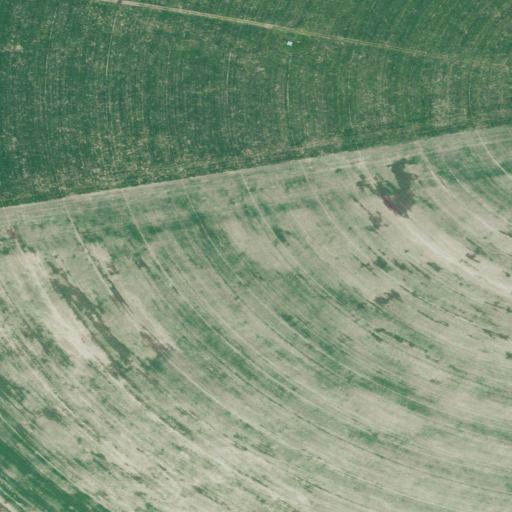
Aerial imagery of valley in Oregon named Sage Hen Valley containing cultivated crops, pasture, and herbaceous wetlands